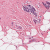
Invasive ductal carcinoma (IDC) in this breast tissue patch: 1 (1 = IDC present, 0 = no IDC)